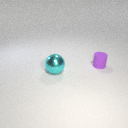
small purple rubber cylinder to the right of large cyan metal sphere